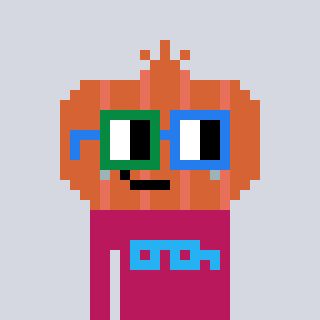
a pixel art character with square green and blue glasses, a onion-shaped head and a darkpink-colored body on a cool background